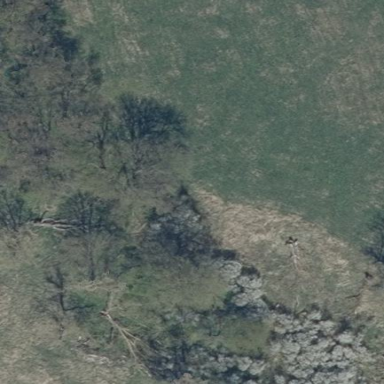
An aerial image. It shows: Forest area.